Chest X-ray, PA view. Patient: 26 years old, sex F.
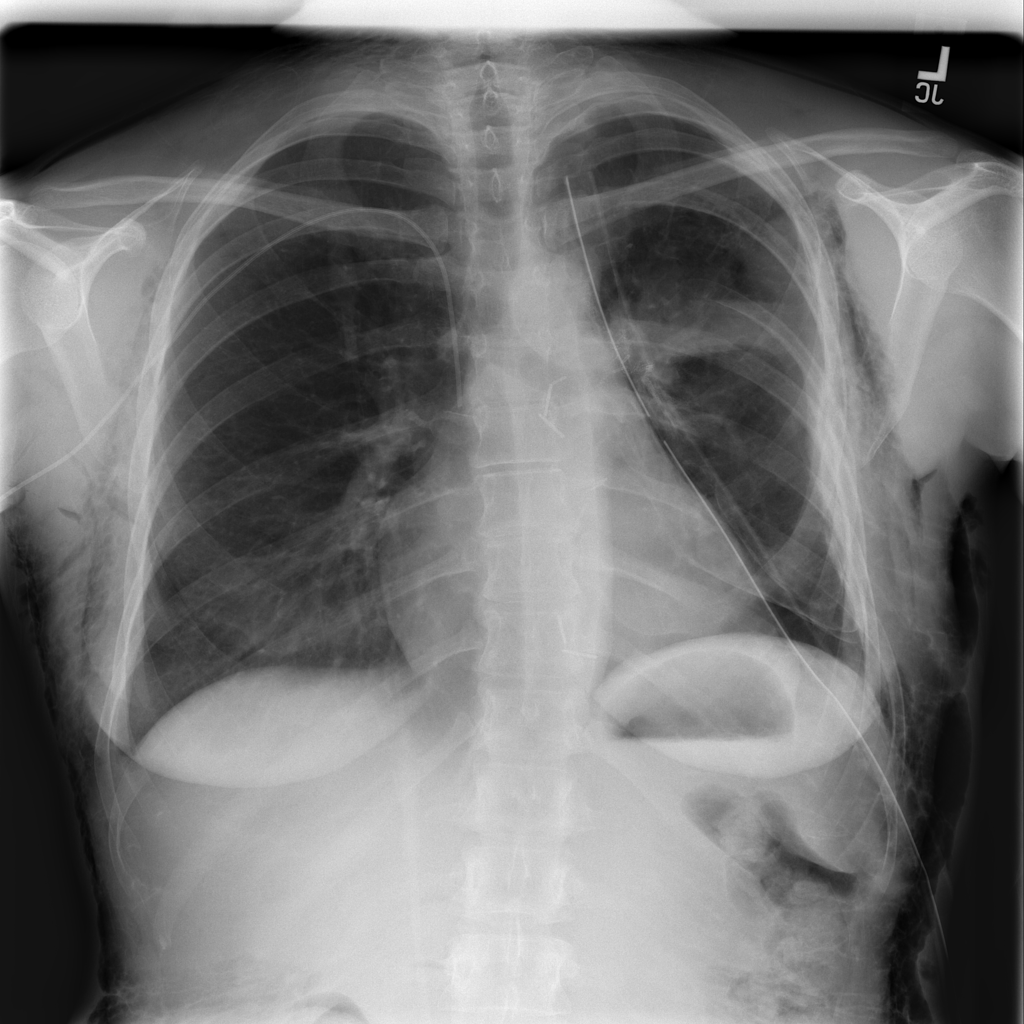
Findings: Emphysema